Question: I have RESTful API for a Spring Boot application. I ran into this when I was trying to figure out a separate issue that involved trying to add custom media-types.
After trying to do this I got a 'HttpMediaTypeNotAcceptable' exception when I try to view my API documentation. This exception is visible only in the logs (if I turn the level up to 'DEBUG'). On the browser I see '406 undefined'. Here's a screenshot:

The exception I get from Spring Boot's logs is this:
'''
2014-11-04 10:08:26.189 DEBUG 5496 --- [nio-8080-exec-9] .w.s.m.s.DefaultHandlerExceptionResolver : Resolving exception from handler [public org.springframework.http.ResponseEntity<com.wordnik.swagger.model.ResourceListing> com.mangofactory.swagger.controllers.DefaultSwaggerController.getResourceListing(java.lang.String)]: org.springframework.web.HttpMediaTypeNotAcceptableException: Could not find acceptable representation
'''
The root of the problem is that the existing, producible-media-types are overwritten.
Without the code above, the list contains:
- 'application/hal+json'- 'application/json;charset=UTF-8'- 'application/*+json;charset=UTF-8'
With my changes, the list only contains 'application/hal+json' and my custom media-type. So what happens is that Spring cannot find a compatible media-type at all because Swagger UI has 'application/json' in its 'Accept:' header whereas 'http://localhost:8080/api-docs' vends 'application/hal+json' (I verified using curl):
'''
HTTP/1.1 200 OK
Server: Apache-Coyote/1.1
X-Content-Type-Options: nosniff
X-XSS-Protection: 1; mode=block
Cache-Control: no-cache, no-store, max-age=0, must-revalidate
Pragma: no-cache
Expires: 0
X-Frame-Options: DENY
X-Application-Context: application
Content-Type: application/hal+json
Transfer-Encoding: chunked
Date: Tue, 04 Nov 2014 16:56:57 GMT
'''
I'm guessing that Swagger UI should probably set the accept header to 'application/json,application/hal+json' or perhaps use a wildcard like 'application/*+json'.
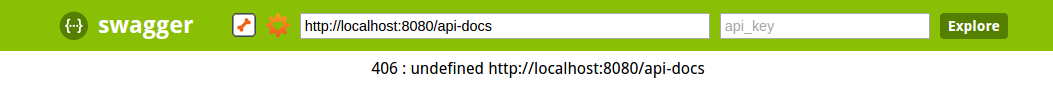
Answer: The current solution would be to update swagger-client.js - The part where the SwaggerClient is built, it is hard coded with application/json as the mime type.
The current line of code is <URL>.
The swagger-client.js exists in two places - the /dist/lib dir for the pre-built application or directly under the /lib dir for the build process. You should change the value depending on what you're using.